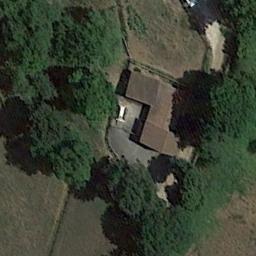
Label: sparse_residential